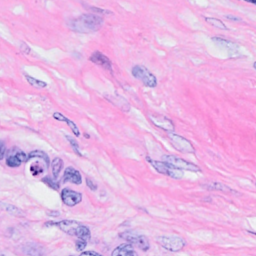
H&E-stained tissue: Breast